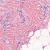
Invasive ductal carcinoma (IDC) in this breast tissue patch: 0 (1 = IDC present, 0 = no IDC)